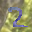
Label: 2